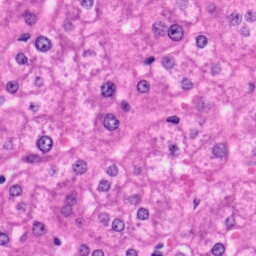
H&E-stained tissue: Liver